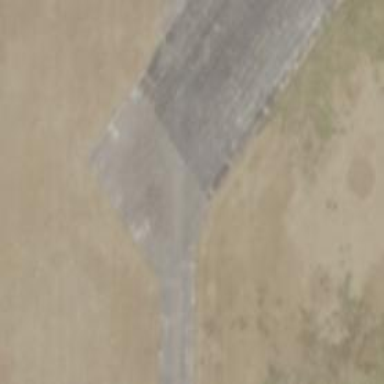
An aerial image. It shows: Asphalt runway at the airport.